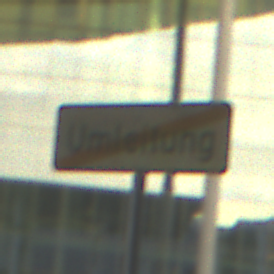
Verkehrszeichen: EndeDerUmleitungsankuendigung
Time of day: SunriseSunset
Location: Outdoor (Urban)
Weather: PartlyCloudy
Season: NotSpecified
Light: Natural